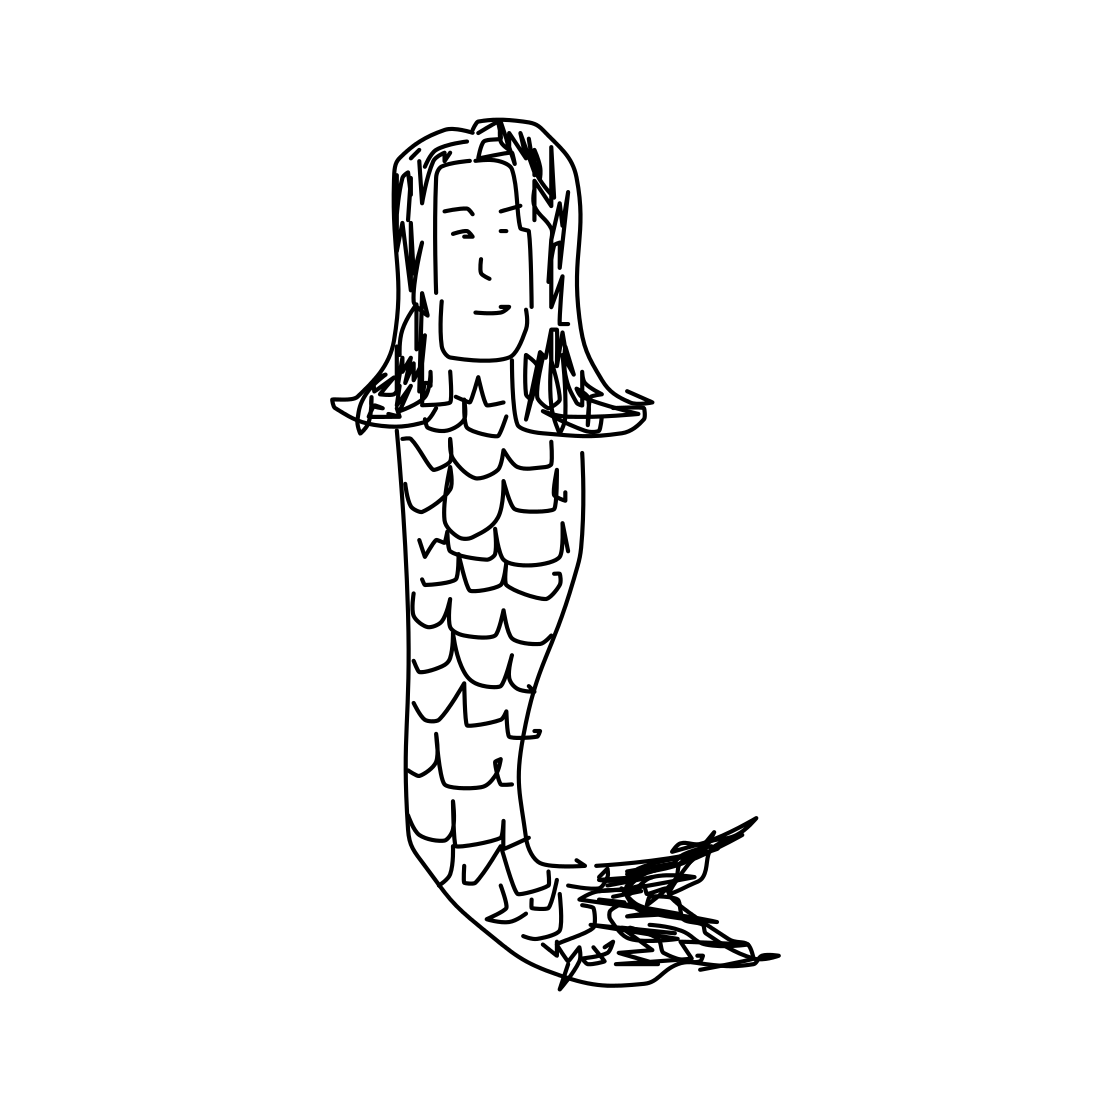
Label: mermaid